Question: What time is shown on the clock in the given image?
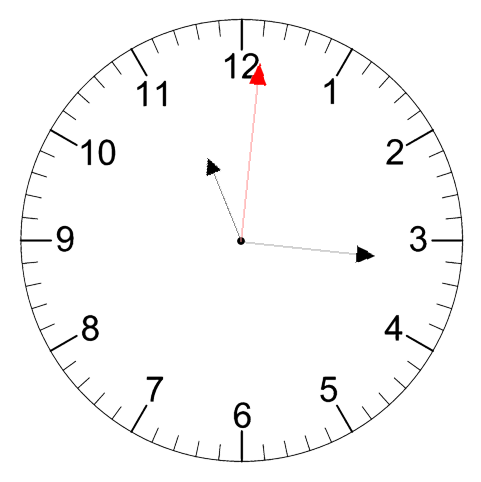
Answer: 11:16:01